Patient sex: M
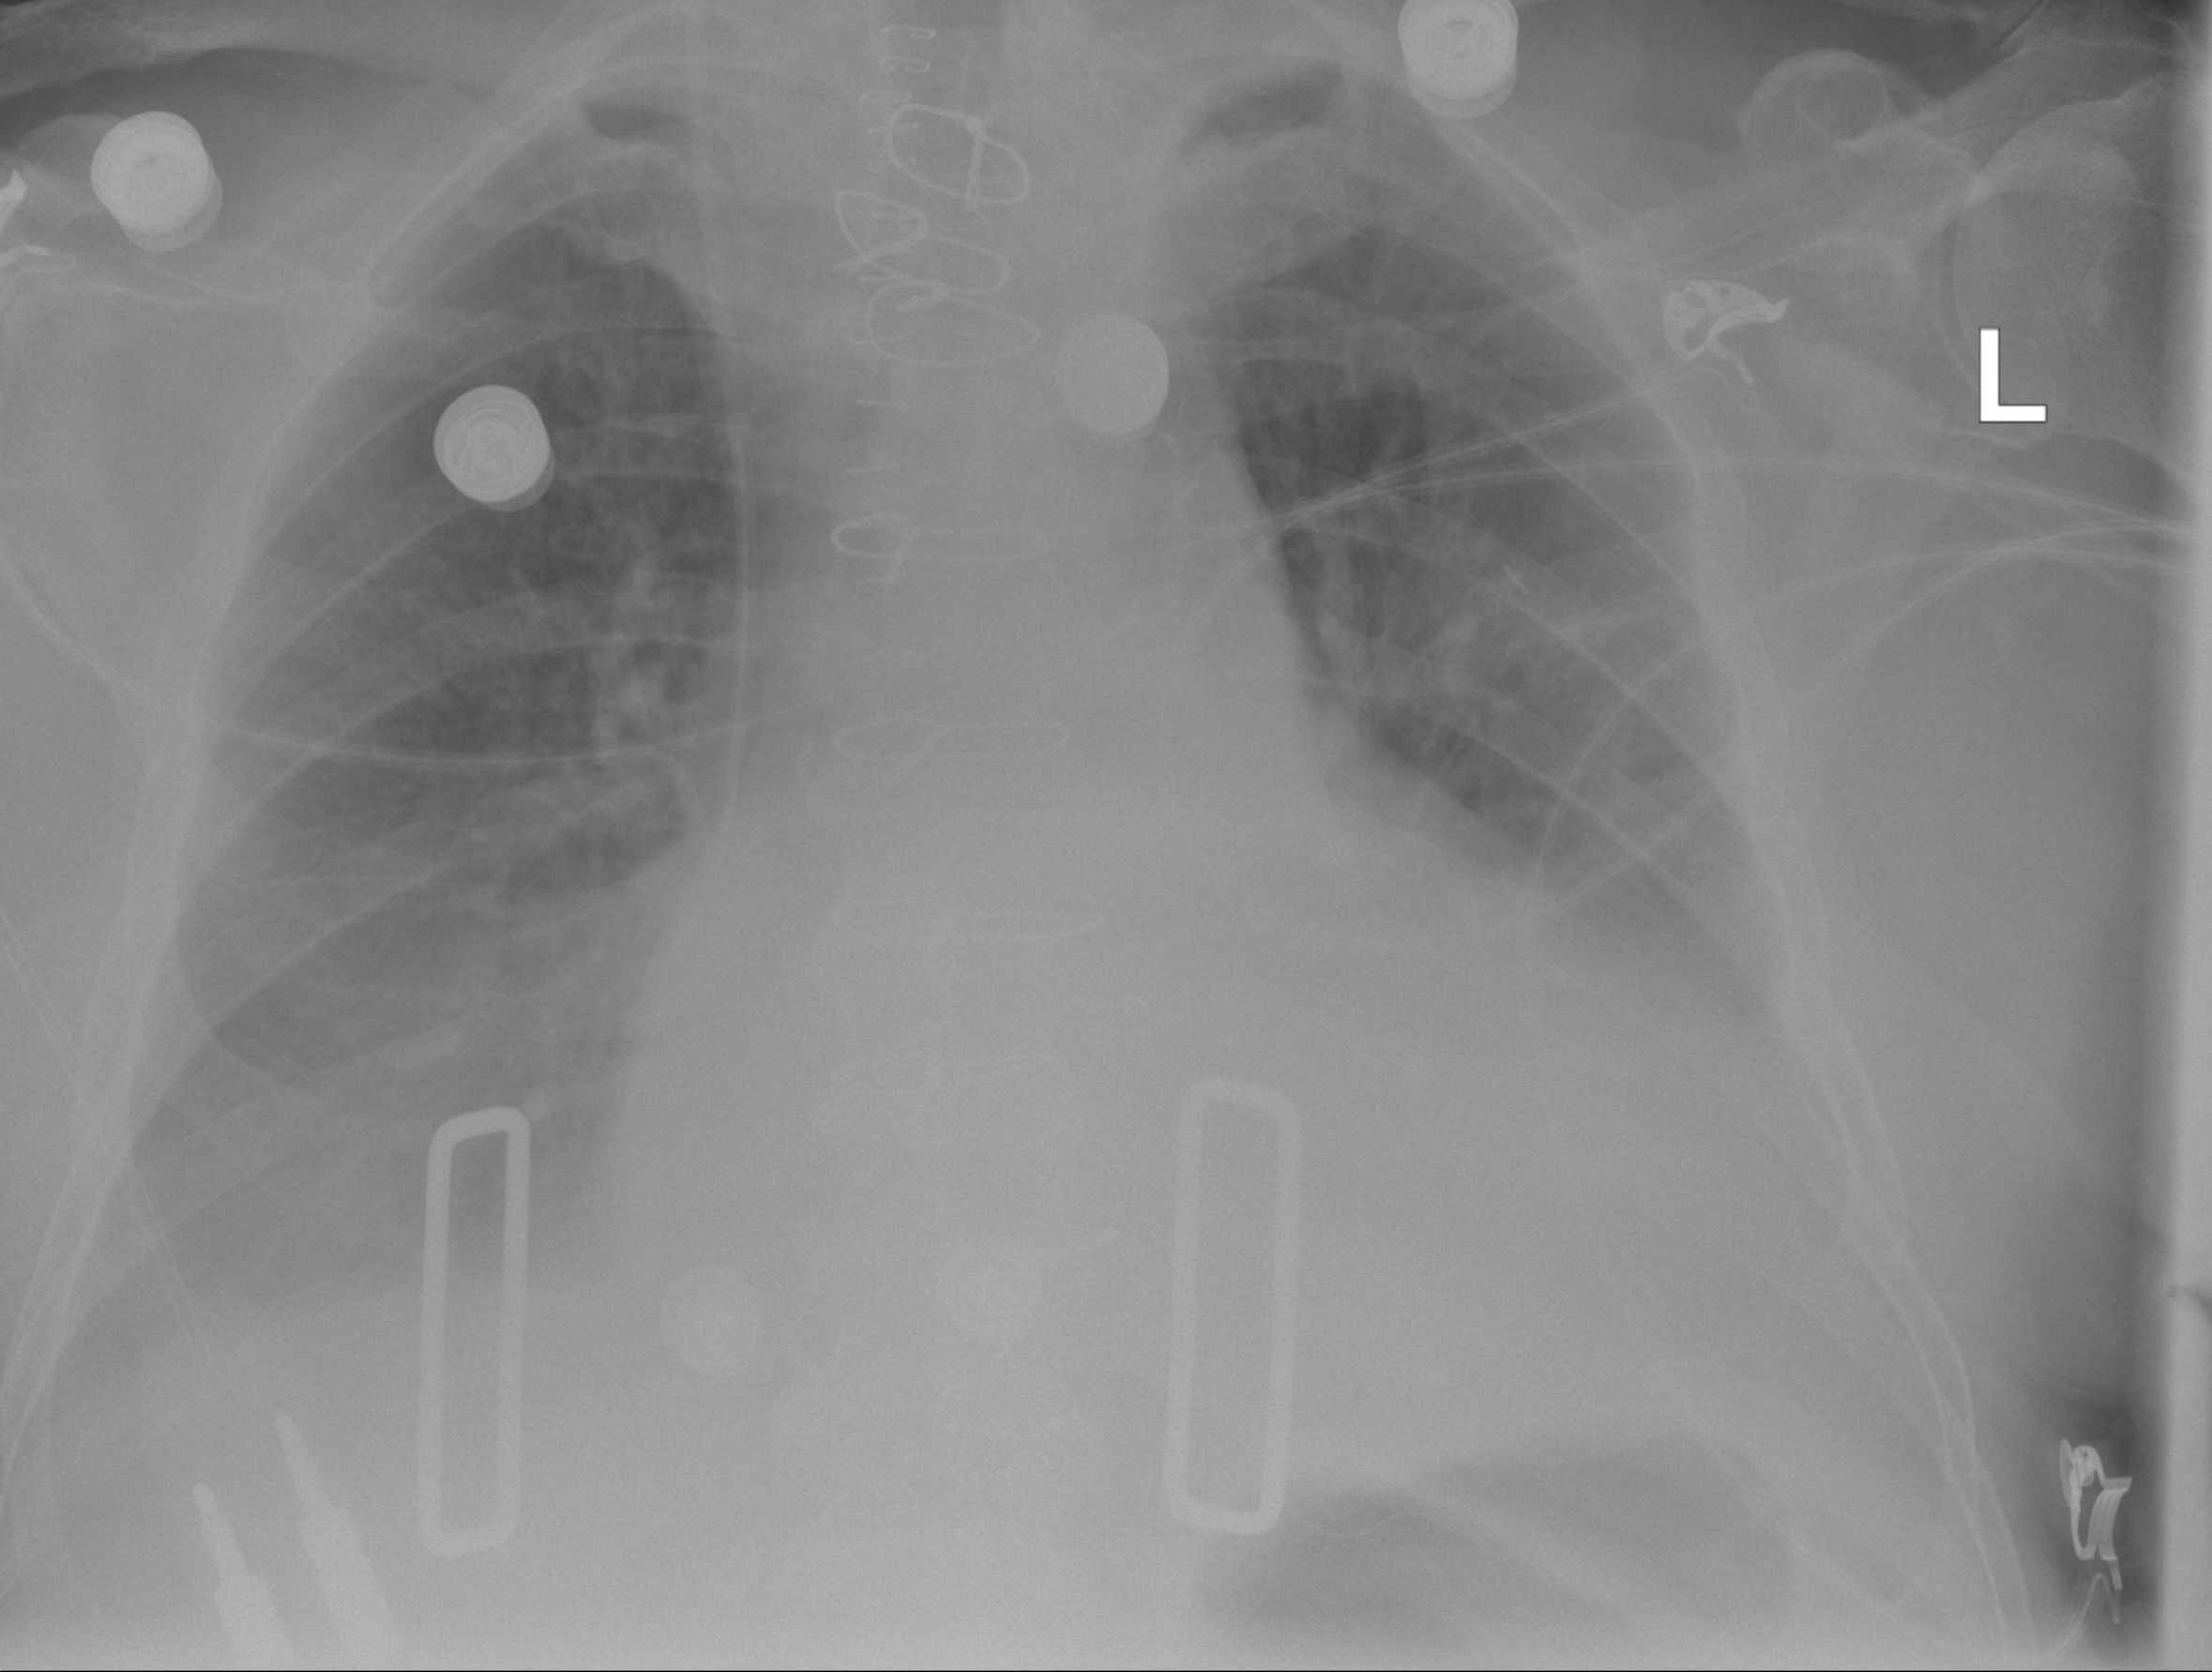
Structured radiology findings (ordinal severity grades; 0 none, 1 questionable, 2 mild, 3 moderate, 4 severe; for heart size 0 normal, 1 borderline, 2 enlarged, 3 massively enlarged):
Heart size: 2
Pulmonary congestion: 0
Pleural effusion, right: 2
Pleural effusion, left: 2
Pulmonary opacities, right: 0
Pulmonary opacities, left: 0
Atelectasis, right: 2
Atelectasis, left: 2